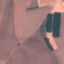
Label: AnnualCrop